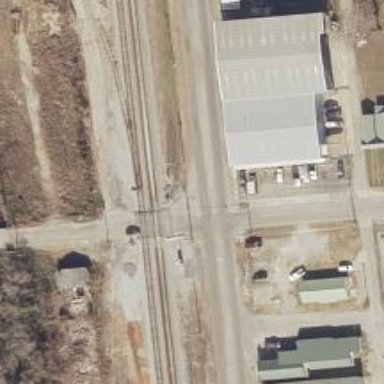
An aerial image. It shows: Level crossing with lights at the railway.